Question:
i have tried a few method but it doesn't work. How to find object from 2 array. My attempt:
'''
Message.find({$and : [{_id : id}, {"users._id" : userID}]})
'''
My Message Schema
'''
const contentSchema = new Schema({
ismy : Boolean,
message : String
},{ timestamps: true });
const receiverSchema = new Schema({
_id : String,
messages : [contentSchema]
});
const messageSchema = new Schema({
_id : String,
users : [receiverSchema]
});
module.exports = mongoose.model('Message',messageSchema);
'''
Returned All document but i want document that is with '"_id": "5f38f3574644e92d0cbbc5be",'
'''
[
{
"_id": "20860f7806d19d7a29a8addc525f73b5",
"users": [
{
"messages": [
{
"_id": "5f38f3574644e92d0cbbc5be",
"ismy": true,
"message": "aaaa",
"createdAt": "2020-08-16T08:50:31.317Z",
"updatedAt": "2020-08-16T08:50:31.317Z"
},
{
"_id": "5f38f39d4a11553f38da0ec8",
"ismy": true,
"message": "aaaa",
"createdAt": "2020-08-16T08:51:41.093Z",
"updatedAt": "2020-08-16T08:51:41.093Z"
},
{
"_id": "5f38f3a84a11553f38da0eca",
"ismy": true,
"message": "aaaaDASDASDSA",
"createdAt": "2020-08-16T08:51:52.407Z",
"updatedAt": "2020-08-16T08:51:52.407Z"
},
{
"_id": "5f38f3f3cb7eec3ffc61c050",
"ismy": true,
"message": "aaaaDASDASDSA",
"createdAt": "2020-08-16T08:53:07.809Z",
"updatedAt": "2020-08-16T08:53:07.809Z"
},
{
"_id": "5f38f3ffcb7eec3ffc61c053",
"ismy": true,
"message": "hahaha",
"createdAt": "2020-08-16T08:53:19.781Z",
"updatedAt": "2020-08-16T08:53:19.781Z"
}
],
"_id": "9471e1b040fa962df160903066e75778"
},
{
"messages": [],
"_id": "<PHONE>"
}
],
"__v": 4
}
]
'''
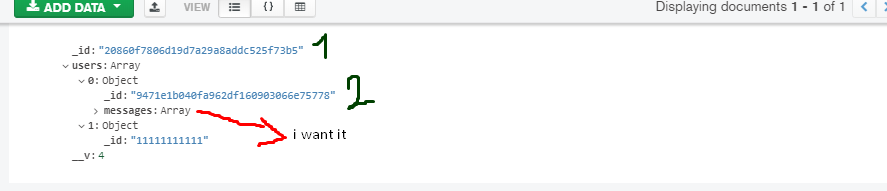
Answer: There might be easier ways to do this, but what should work is the following aggregation-pipeline:
'''
const ObjectId = require('mongoose').Types.ObjectId;
const res = await Message.aggregate(Message.aggregate([
{
"$match": {
// set the document id here
_id: id
}
},
{
"$project": {
"filteredMessages": {
"$filter": {
"input": {
"$map": {
"input": "$users",
"as": "user",
"in": {
"messages": {
"$filter": {
"input": "$$user.messages",
"as": "msg",
"cond": {
// need to use ObjectId here, as the messages id's won't be plain string
"$eq": ["$$msg._id", ObjectId("5f38f3574644e92d0cbbc5be")]
}
}
}
}
},
},
"as": "filteredUser",
"cond": {
"$and": [
{"$gt": [{"$size": "$$filteredUser.messages"}, 0]}
]
}
}
}
}
}
]);
'''
What I'm doing here is applying $filter and $map - $map is needed because the inner messages array can change as a result of the filtering, and the users array of course does not match the conditions when the messages-array was changed.